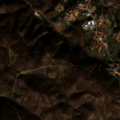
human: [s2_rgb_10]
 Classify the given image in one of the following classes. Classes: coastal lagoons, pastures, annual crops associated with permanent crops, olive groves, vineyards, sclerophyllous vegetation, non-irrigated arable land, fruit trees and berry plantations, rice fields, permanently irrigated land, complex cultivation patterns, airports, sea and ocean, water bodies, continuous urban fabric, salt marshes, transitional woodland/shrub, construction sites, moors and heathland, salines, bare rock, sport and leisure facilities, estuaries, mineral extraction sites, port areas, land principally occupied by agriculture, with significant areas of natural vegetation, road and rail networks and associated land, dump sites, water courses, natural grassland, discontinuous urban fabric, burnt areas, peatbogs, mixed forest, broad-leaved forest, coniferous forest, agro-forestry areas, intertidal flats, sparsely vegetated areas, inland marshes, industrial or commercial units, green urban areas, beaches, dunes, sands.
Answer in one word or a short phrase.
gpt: discontinuous urban fabric, broad-leaved forest, coniferous forest, transitional woodland/shrub